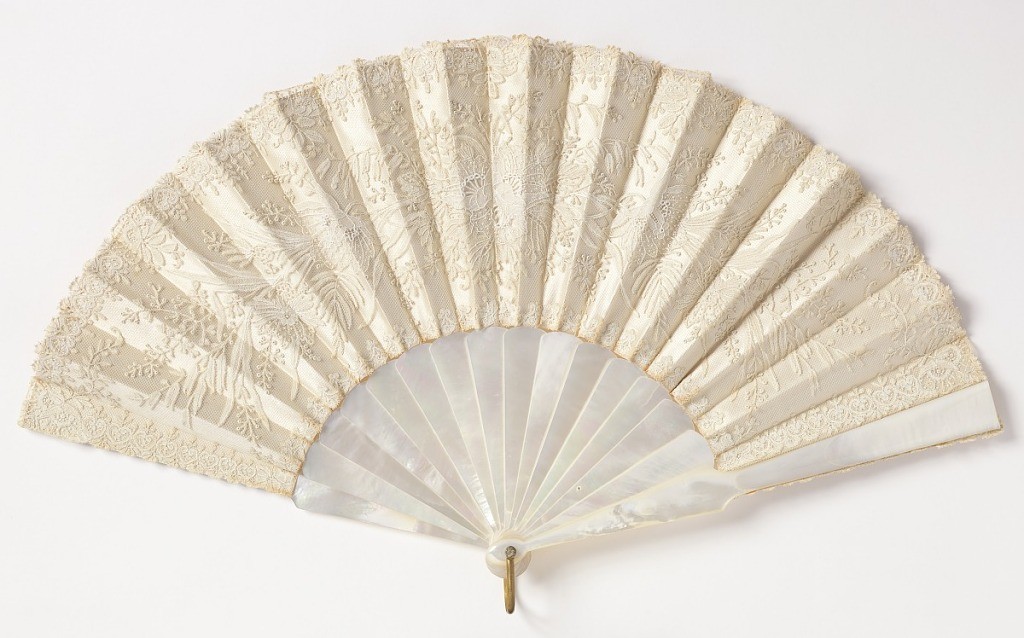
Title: Pleated fan and case
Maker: Tiffany & Company, American, established 1853
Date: late 19th century
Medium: Linen lace leaf backed with silk, mother-of-pearl sticks, paste jewel at rivet, brass bail
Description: Pleated fan. Cream-colored lace leaf backed with white satin. Mother-of-pearl sticks. Yellow paste jewel at rivet. Brass bail.